Question: Im creating an ipython notebook on vector calculus. (Basics, at least).
On this block of code im trying to have a pseudocolor plot of the function x^2 + XY + Y^2
and plot over it the vector field given by its gradient
U = 2X+Y and V = 2Y+X
However the quiver plot appears to be rotated 90 degrees, therefore not pointing in the right direction
'''
x = arange(-2.0, 2.0,00.1)
y = arange(-2.0, 2.0,00.1)
X,Y = meshgrid(x, y)
Z = X**2 + X*Y + Y**2
GradX = (2*X+Y)
GradY = (2*Y+X)
figure(figsize=(10, 10))
im = imshow(Z, cmap=cm.RdYlBu, interpolation='none', extent=[-2,2,-2,2])
quiver(X, Y, GradX, GradY, angles='xy', scale_units='xy')
show()
'''
<URL>

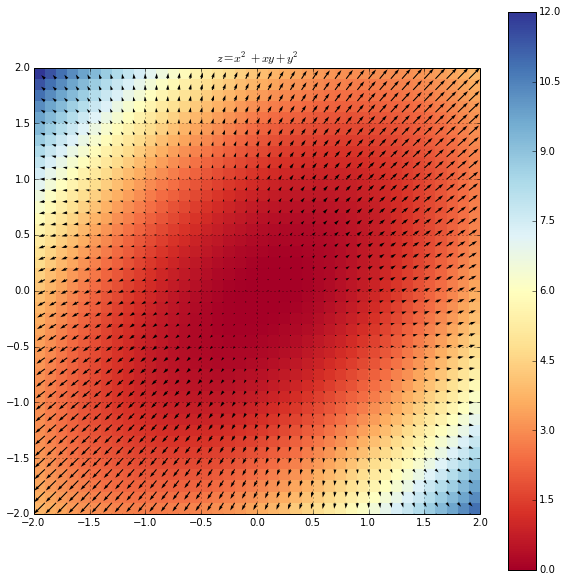
Answer: I suspect you need:
'''
im = imshow(Z, cmap=cm.RdYlBu, interpolation='none', extent=[-2,2,-2,2], origin='lower')
'''
That is, specify 'origin='lower'' to put 'y=-2' in the lower left corner. As I mentioned in the comment, I think it's the image that's rotated (actually flipped -- though it's the same difference in this plot), not the quiver plot.
Analysis: In your equations, all of 'Z', 'GradX', and 'GradY' should be largest in magnitude in the (+,+) and (-,-) corners of the plots, where the signs "cooperate". As you posted, only the quiver plot has this property, so it's the image that's rotated. In addition, it's always the image that has these issues (due to the conflict between computer convention that images are indexed from the upper left vs the mathematical convention that the smallest value of Y is plotted lowest on the axis).